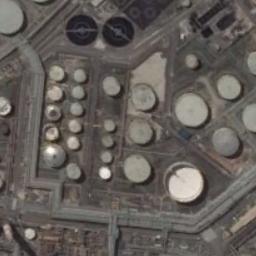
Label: storage_tank